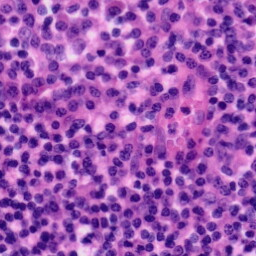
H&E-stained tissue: Tonsil